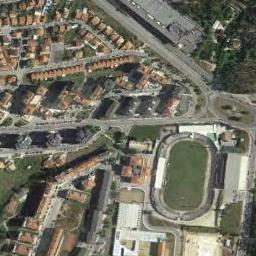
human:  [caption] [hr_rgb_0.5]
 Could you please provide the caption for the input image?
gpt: A track and field is built in the middle of a residential area, Surrounded by a lot of vegetation .

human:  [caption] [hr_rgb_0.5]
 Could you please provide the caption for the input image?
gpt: The ground track field is surrounded by some buildings arranged neatly .

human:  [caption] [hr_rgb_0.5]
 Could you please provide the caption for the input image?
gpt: There is a track and field on the green field .

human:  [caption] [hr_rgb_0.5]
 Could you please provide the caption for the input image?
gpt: There are many buildings next to the ground track field .